Question: I'm trying to group of several 'ArrayList's for a music player. The current list generates the artists for every song instead of just the one artist. Hopefully this should explain it better:

My current code for one of my fragments is this:
'''
public class ArtistsFragment extends Fragment {
private ArrayList<Artist> artistList;
View view;
@Override
public View onCreateView(LayoutInflater inflater, ViewGroup container, Bundle savedInstanceState) {
view = inflater.inflate(R.layout.fragment_artists, container, false);
GridView gvArtists = (GridView) view.findViewById(R.id.gvArtists);
//instantiate list
artistList = new ArrayList<>();
//get artists from device
getArtistList();
// Group ArrayList..
artistList = new ArrayList<>(new HashSet<>(artistList));
//sort alphabetically by title
Collections.sort(artistList, new Comparator<Artist>() {
public int compare(Artist a, Artist b) {
return a.getArtist().compareTo(b.getArtist());
}
}
);
//create and set adapter
ArtistAdapter artistAdt = new ArtistAdapter(getActivity(), artistList);
gvArtists.setAdapter(artistAdt);
return view;
}
void getArtistList() {
//retrieve artist info
ContentResolver musicResolver = getActivity().getContentResolver();
Uri musicUri = android.provider.MediaStore.Audio.Media.EXTERNAL_CONTENT_URI;
Cursor musicCursor = musicResolver.query(musicUri, null, null, null, null);
if (musicCursor != null && musicCursor.moveToFirst()) {
//get columns
int idColumn = musicCursor.getColumnIndex
(MediaStore.Audio.Media._ID);
int artistColumn = musicCursor.getColumnIndex
(MediaStore.Audio.Albums.ARTIST);
int artColumn = musicCursor.getColumnIndex
(MediaStore.Audio.Media.ARTIST_ID);
//add artists to list
do {
long thisId = musicCursor.getLong(idColumn);
String thisArtist = musicCursor.getString(artistColumn);
String thisArt = musicCursor.getString(artColumn);
artistList.add(new Artist(thisId, thisArtist, thisArt));
}
while (musicCursor.moveToNext());
musicCursor.close();
}
}
}
'''
Artist.class
'''
class Artist {
private final long id;
private final String artist;
private final String art;
public Artist(long artistID, String theartist, String artistArt) {
id = artistID;
artist = theartist;
art = artistArt;
}
public long getID() {
return id;
}
public String getArtist() {
return artist;
}
public String getArt() {
return art;
}
}
'''
I've looked at 'Map', I've looked at 'Set' and now i'm just confused...
So, how do I group my 'ArrayList' to remove the duplicates of different artists to then eventually use the 'OnPicked' to change the 'ArrayList' to those grouped songs within that group/category?
Am I even on the right lines or is there a completely different method to sorting Genres/Artists/Albums Etc.?
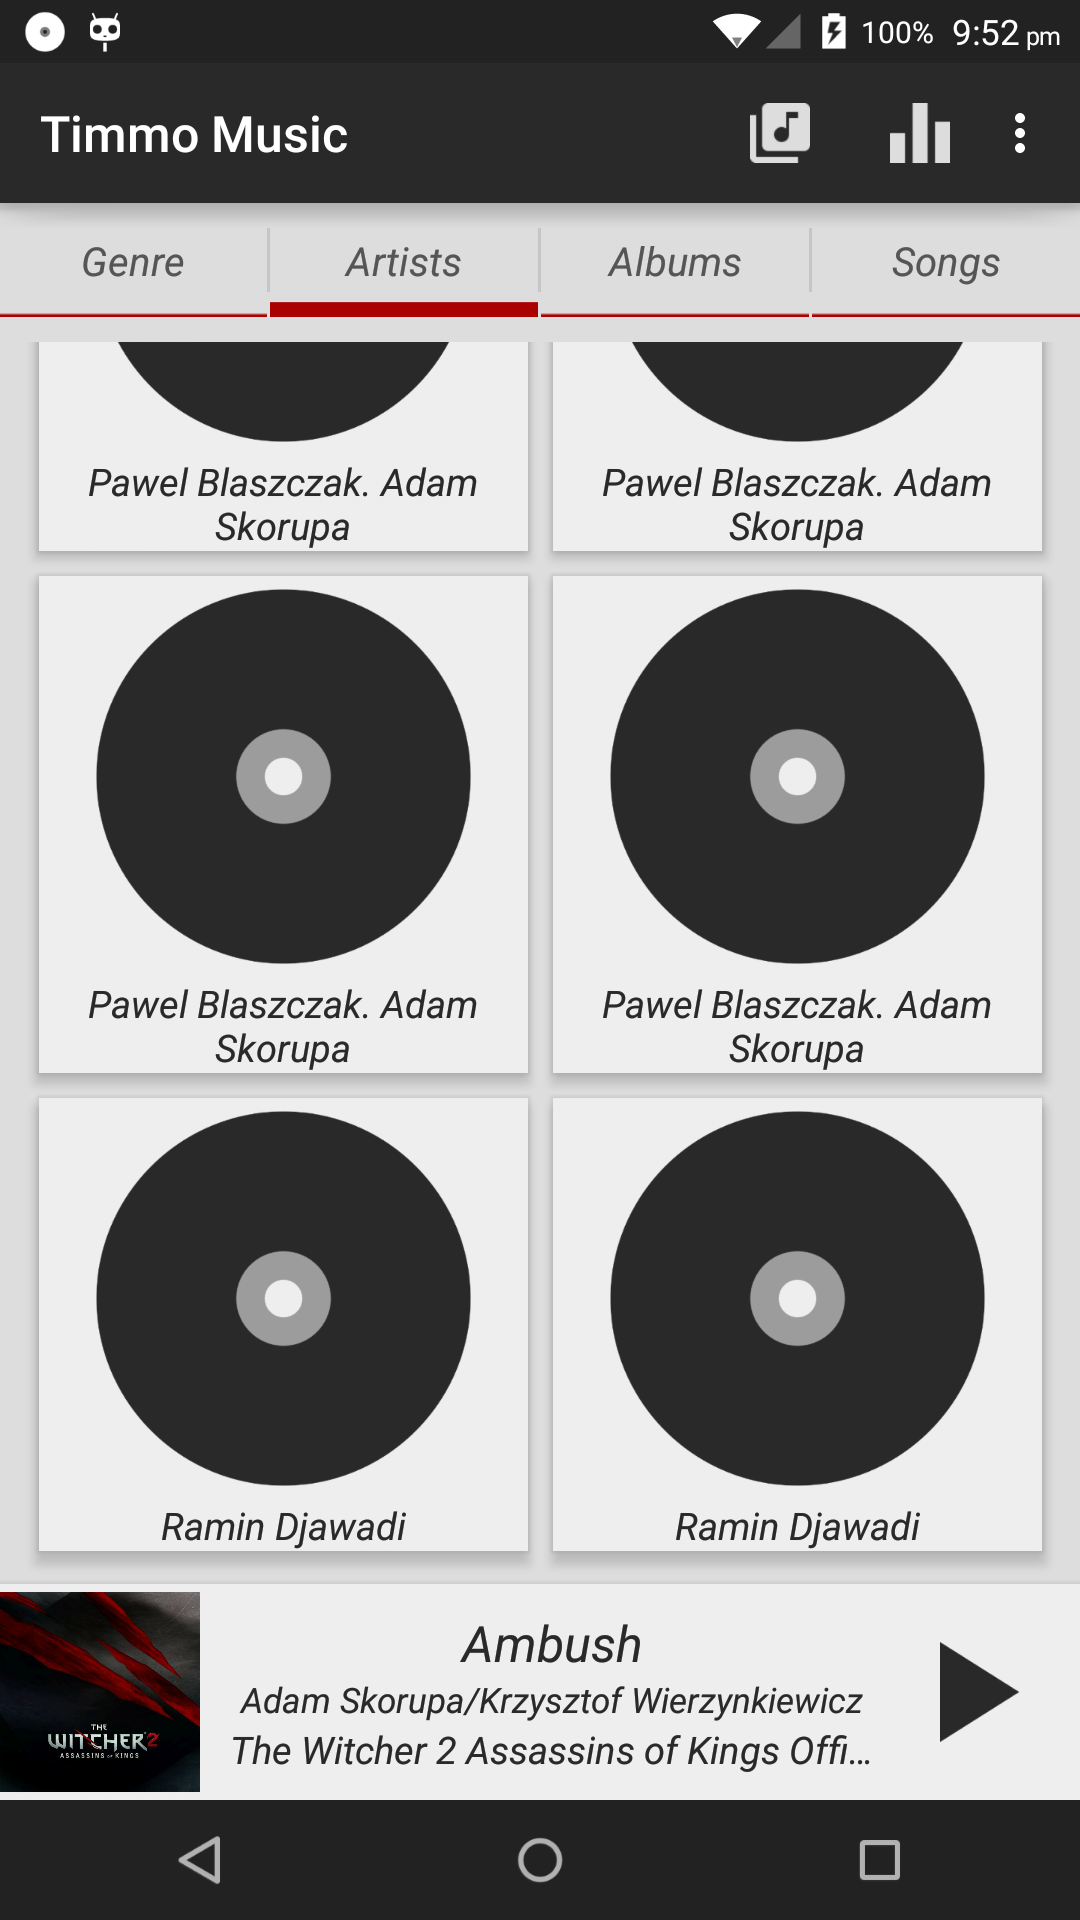
Answer: if clearing your duplicates is your sole problem, then this is how to clear all duplicates on your List (convert it to a Set and back):
'''
Set<Artist> set = new HashSet<Artist>(artistList);
artistList = new ArrayList<Artist>(set);
//then sort it...
'''
or one-line
'''
artistList = new ArrayList<Artist>(new HashSet<Artist>(artistList));
'''
You should also override the equals() and hashCode() methods based on the fields that make an entry to your list unique.